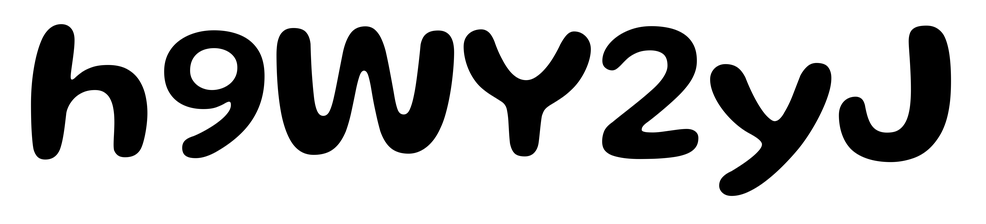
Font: Gluten_Medium